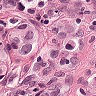
Metastatic tissue present: yes